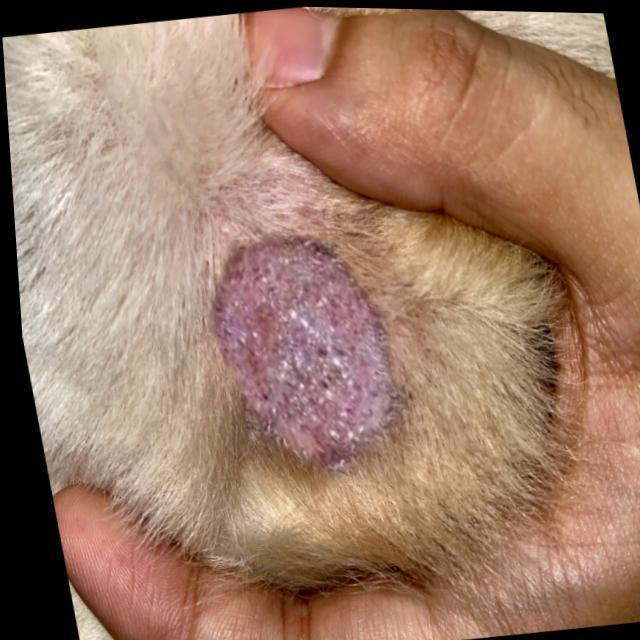
Canine ringworm (Dermatophytosis) — fungal infection caused by Microsporum or Trichophyton. Presents with circular alopecia, scaling, crusting, and broken hairs.